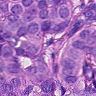
Metastatic tissue present: yes